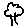
Label: tree